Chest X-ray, PA view. Patient: 53 years old, sex M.
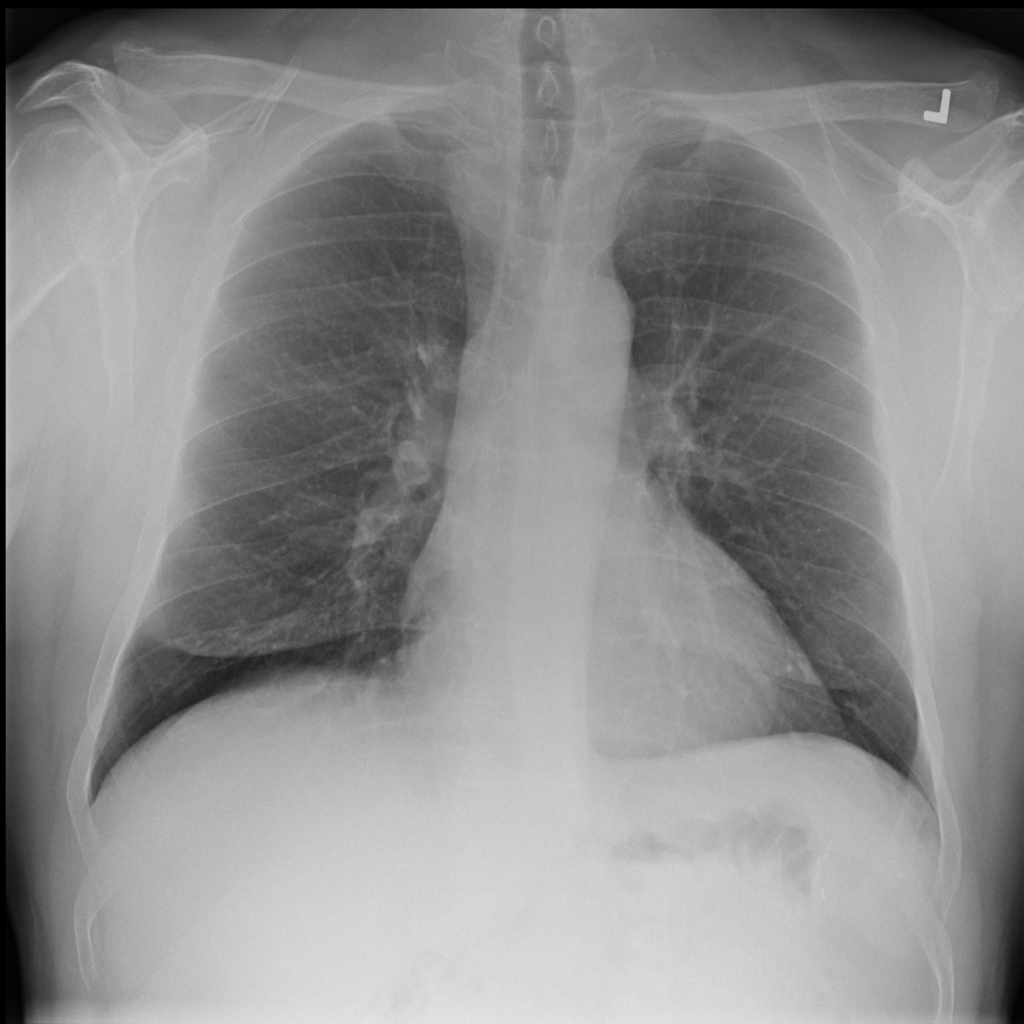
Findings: No Finding